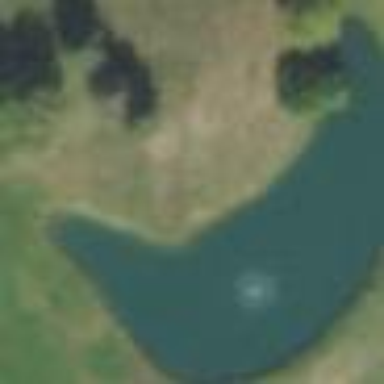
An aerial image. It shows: Water hazard in golf course. The hazard is natural water feature.